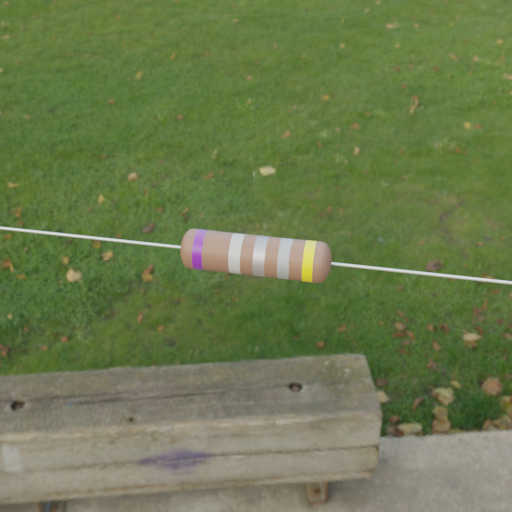
Resistor colour bands (in order): violet, silver, silver, silver, yellow